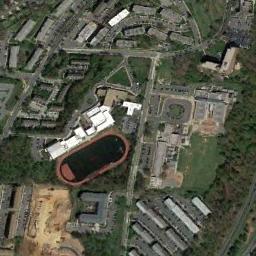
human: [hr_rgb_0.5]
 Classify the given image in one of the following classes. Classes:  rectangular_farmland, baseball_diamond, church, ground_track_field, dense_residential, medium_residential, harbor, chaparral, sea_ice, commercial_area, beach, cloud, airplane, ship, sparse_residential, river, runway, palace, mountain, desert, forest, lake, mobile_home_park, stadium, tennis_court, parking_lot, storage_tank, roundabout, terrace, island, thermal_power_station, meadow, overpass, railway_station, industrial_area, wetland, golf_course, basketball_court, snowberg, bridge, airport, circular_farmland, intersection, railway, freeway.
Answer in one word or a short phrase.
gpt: ground_track_field